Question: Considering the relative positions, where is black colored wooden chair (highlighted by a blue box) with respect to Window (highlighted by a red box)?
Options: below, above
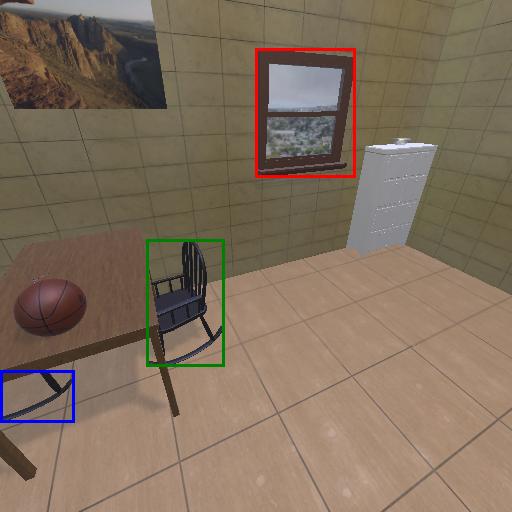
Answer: below